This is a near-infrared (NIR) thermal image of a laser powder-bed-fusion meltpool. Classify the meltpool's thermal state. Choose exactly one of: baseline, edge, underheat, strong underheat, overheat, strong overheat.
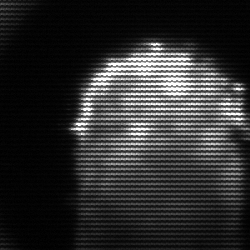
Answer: baseline